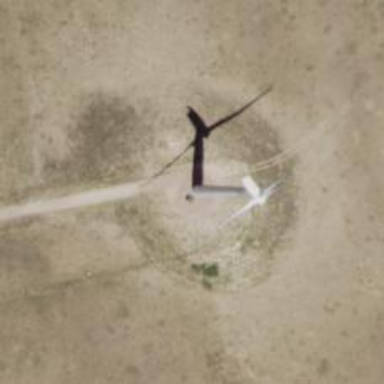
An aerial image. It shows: Wind power generator with wind turbines.